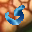
Label: 5